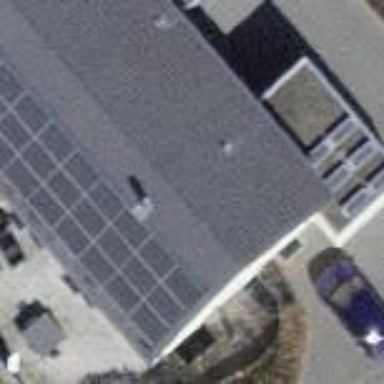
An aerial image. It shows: Gabled semidetached house with solar photovoltaic panels on the roof.